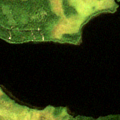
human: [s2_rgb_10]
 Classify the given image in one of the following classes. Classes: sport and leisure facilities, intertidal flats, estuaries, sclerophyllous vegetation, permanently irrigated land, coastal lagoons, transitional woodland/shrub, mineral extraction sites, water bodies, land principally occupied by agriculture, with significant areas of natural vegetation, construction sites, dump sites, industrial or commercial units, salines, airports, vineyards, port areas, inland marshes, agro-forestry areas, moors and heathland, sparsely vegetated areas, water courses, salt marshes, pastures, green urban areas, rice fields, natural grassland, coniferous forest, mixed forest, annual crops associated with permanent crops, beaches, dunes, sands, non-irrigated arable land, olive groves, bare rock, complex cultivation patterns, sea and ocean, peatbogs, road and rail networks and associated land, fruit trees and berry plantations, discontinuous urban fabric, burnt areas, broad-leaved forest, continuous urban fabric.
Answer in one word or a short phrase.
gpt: coniferous forest, peatbogs, water bodies